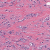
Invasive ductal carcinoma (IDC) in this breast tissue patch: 1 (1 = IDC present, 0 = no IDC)